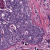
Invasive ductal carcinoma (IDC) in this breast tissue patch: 0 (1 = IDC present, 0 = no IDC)